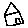
Label: house